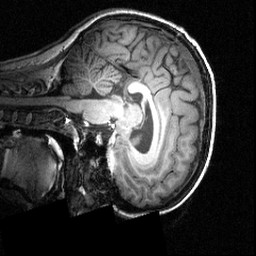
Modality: T1w
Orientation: sagittal
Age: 21
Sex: female
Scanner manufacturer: siemens
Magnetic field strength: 3.951 T
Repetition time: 1.5 s
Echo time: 0.00335 s